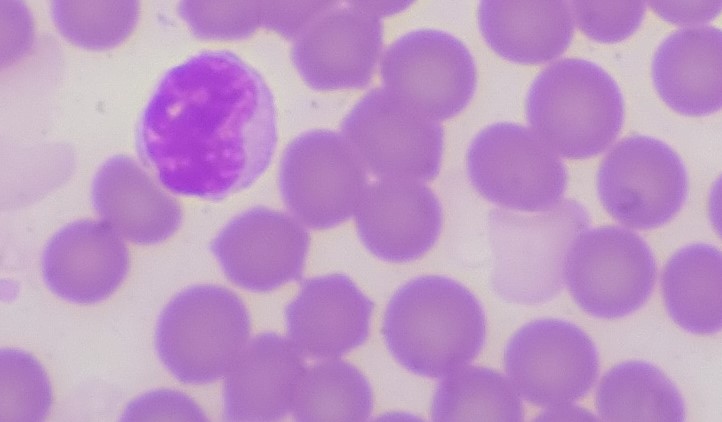
White blood cell type: Monocyte